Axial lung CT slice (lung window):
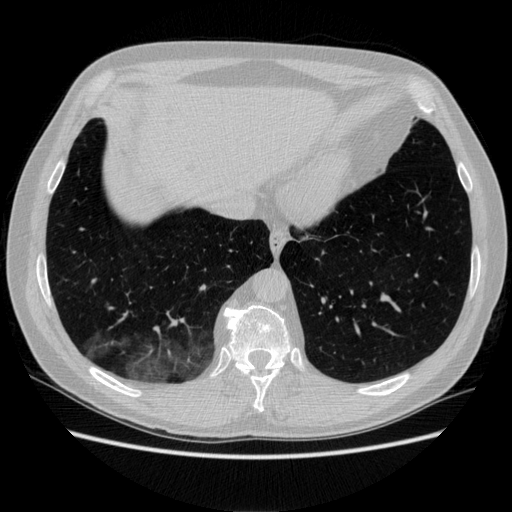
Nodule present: no